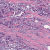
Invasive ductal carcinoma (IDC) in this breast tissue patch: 1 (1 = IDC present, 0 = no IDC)